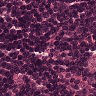
Metastatic tissue present: no